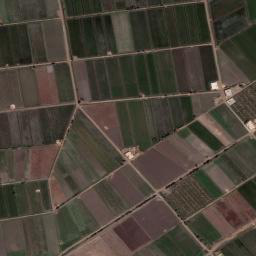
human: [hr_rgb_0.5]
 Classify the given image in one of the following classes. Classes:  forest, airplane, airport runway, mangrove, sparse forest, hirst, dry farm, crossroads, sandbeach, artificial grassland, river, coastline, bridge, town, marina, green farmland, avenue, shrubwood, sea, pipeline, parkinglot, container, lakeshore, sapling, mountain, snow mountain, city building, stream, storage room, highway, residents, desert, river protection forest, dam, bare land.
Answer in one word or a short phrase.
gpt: green farmland